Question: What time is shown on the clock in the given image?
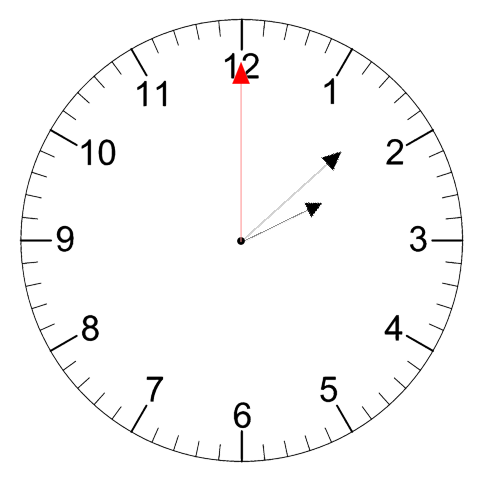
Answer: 02:08:00